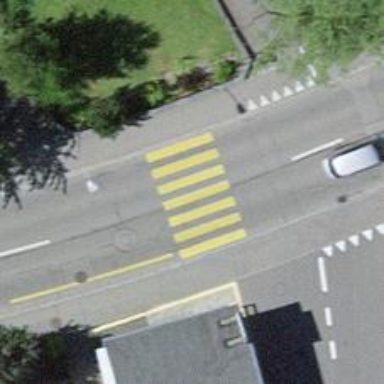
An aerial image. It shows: Uncontrolled zebra crossing with notable zebra markings.